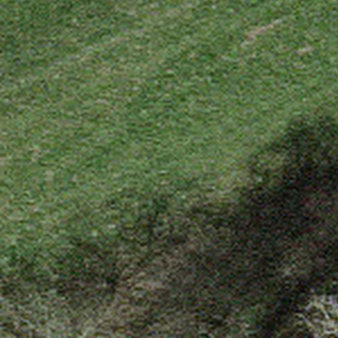
Label: other